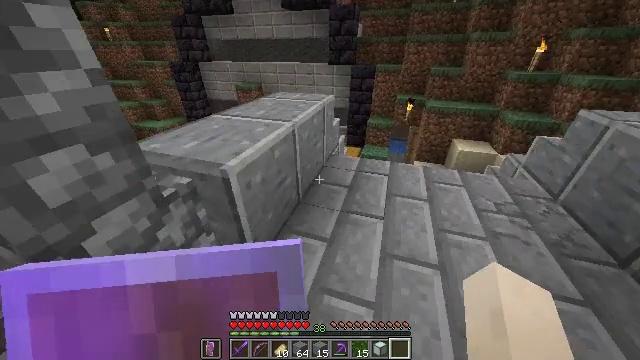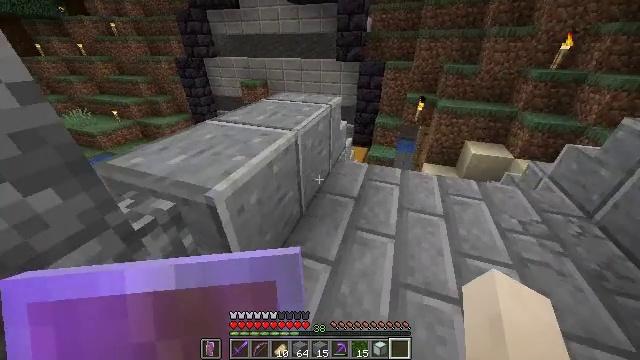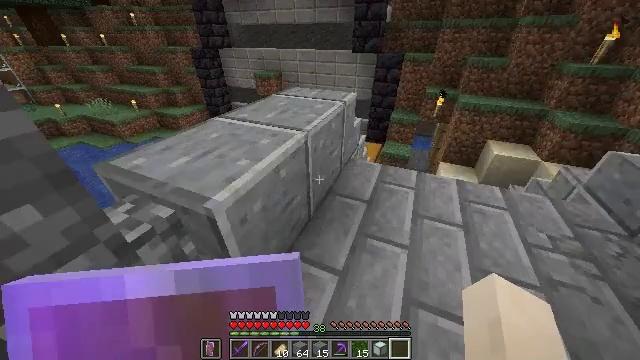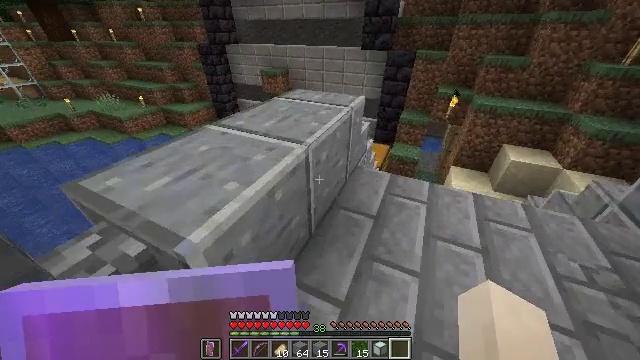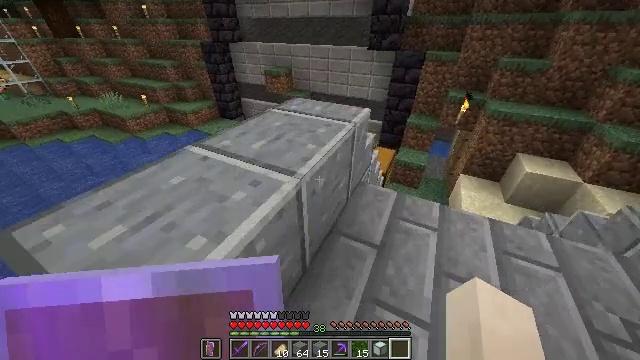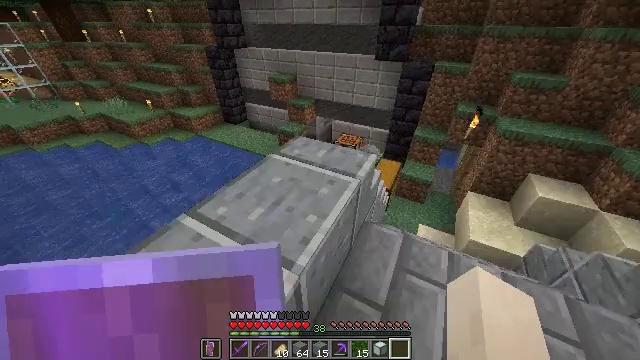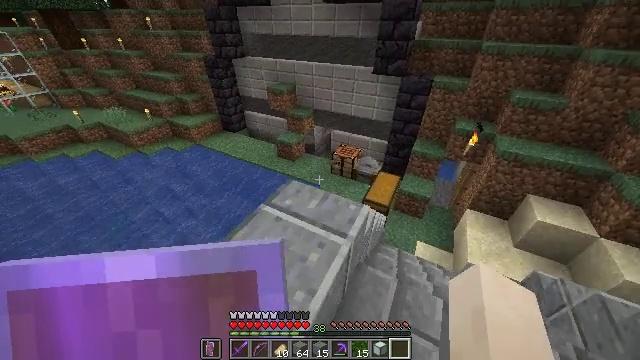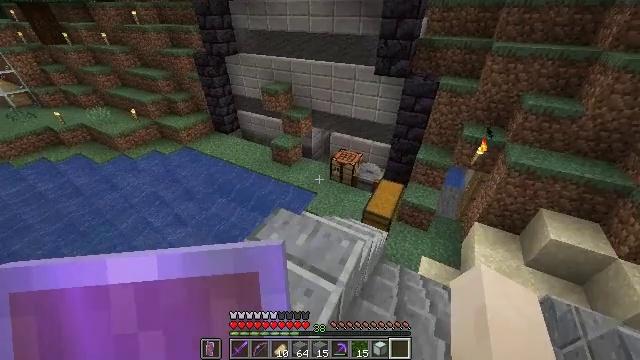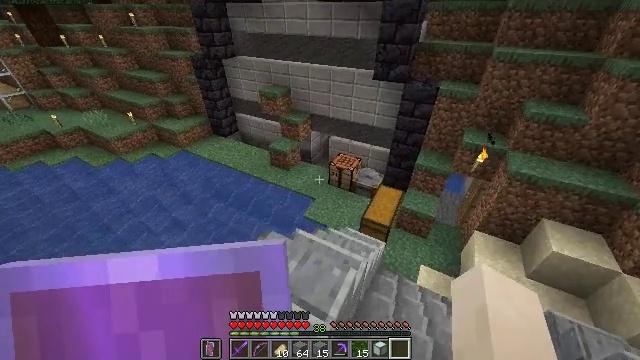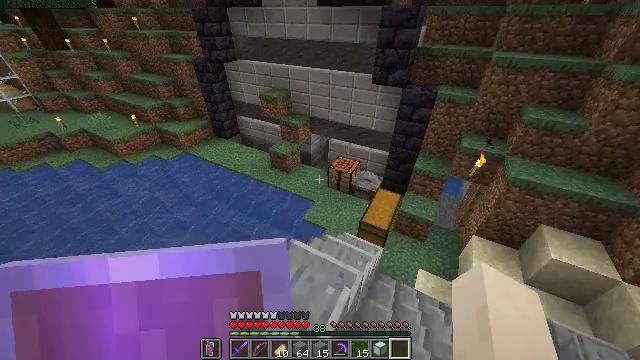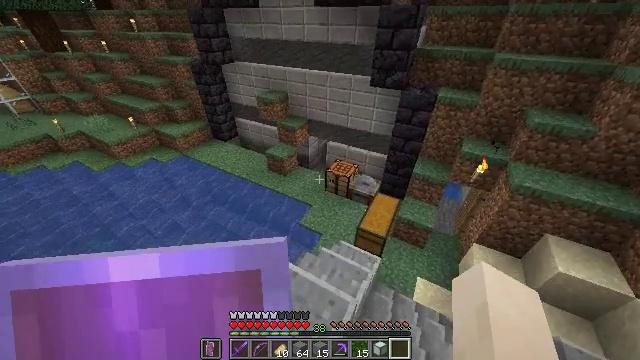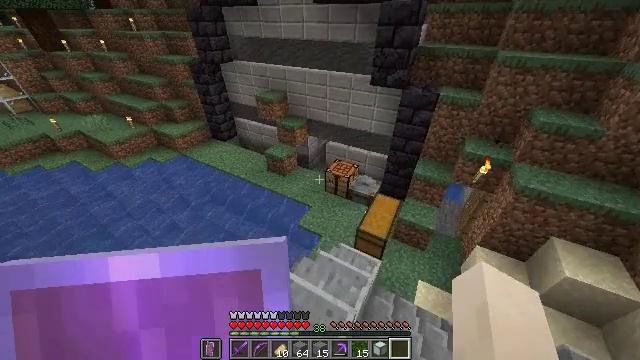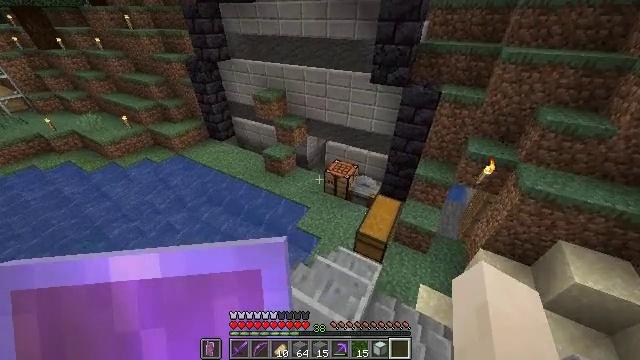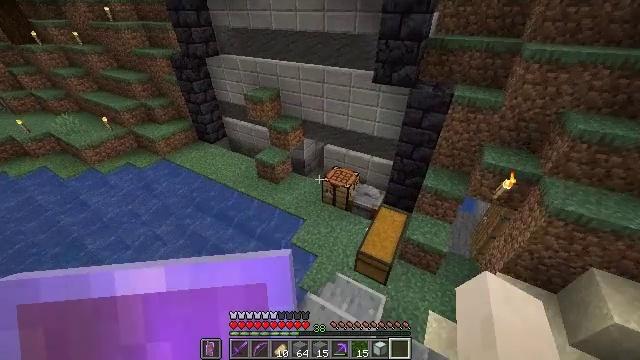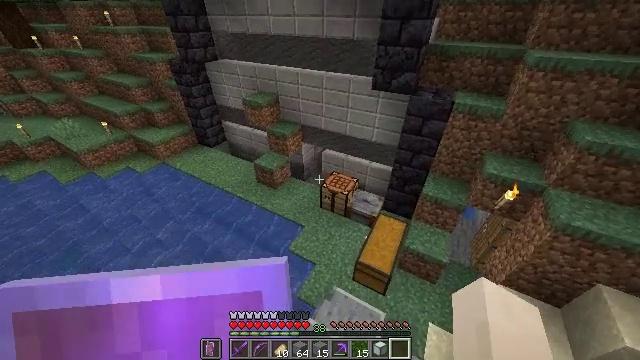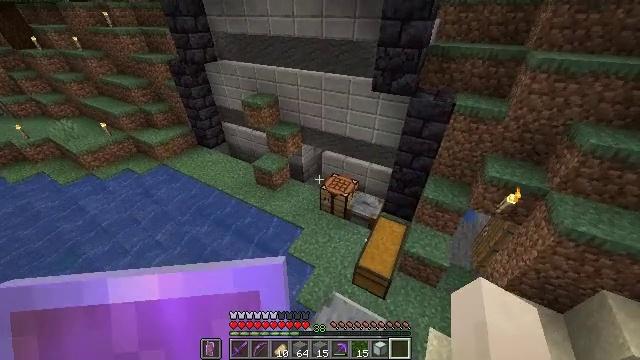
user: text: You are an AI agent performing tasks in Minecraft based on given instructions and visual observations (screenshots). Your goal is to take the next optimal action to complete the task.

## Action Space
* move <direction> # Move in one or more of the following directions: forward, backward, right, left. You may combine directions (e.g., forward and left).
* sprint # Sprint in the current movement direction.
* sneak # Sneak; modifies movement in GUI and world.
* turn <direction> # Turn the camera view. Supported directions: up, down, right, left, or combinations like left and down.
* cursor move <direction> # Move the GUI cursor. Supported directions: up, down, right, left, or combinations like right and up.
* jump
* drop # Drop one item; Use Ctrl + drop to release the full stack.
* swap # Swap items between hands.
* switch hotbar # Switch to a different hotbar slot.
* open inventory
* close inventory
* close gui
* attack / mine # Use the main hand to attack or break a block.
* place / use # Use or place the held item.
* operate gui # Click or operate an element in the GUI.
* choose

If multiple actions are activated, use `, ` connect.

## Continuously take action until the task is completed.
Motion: motion action
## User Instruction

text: Create polished blackstone stairs with polished blackstone and crafting table.
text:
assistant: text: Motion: move forward, sprint, turn left
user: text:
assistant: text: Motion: move forward, sprint, turn left and down
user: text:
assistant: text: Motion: move forward, sprint, turn left
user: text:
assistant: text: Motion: move forward, sprint, turn left, jump
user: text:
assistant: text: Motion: move forward, sprint, turn left, jump
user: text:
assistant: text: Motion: move forward, sprint, jump
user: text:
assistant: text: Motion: move forward, sprint, jump
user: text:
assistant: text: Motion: move forward, sprint
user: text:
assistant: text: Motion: move forward, sprint
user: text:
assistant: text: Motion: move forward, sprint
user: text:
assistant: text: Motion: move forward, sprint
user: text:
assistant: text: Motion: move forward, sprint
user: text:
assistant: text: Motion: move forward, sprint
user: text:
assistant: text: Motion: move forward, sprint
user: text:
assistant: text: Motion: move forward, sprint
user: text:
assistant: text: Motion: move forward, sprint
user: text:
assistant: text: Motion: move forward, sprint
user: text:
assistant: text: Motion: move forward, sprint
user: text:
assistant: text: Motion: move forward, sprint
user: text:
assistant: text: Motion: move forward, sprint
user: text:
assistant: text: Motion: move forward, sprint
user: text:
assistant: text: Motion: move forward, sprint, turn left and down
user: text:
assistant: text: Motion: move forward, sprint, turn left
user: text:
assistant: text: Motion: move forward, sprint
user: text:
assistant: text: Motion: move forward, sprint
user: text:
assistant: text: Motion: move forward, sprint
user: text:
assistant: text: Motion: move forward, sprint
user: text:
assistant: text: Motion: move forward, sprint, turn right and up
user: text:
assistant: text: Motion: move forward, sprint, turn right and up
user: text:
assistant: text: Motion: move forward, sprint